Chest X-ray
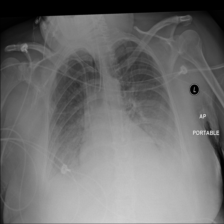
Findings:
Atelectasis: negative
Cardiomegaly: negative
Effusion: positive
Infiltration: positive
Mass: negative
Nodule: negative
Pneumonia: negative
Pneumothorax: negative
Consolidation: negative
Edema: negative
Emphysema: negative
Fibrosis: negative
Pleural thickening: negative
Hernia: negative